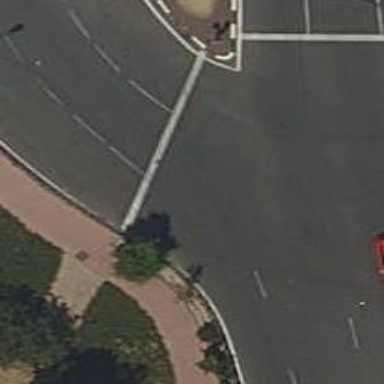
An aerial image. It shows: Road with traffic signals.